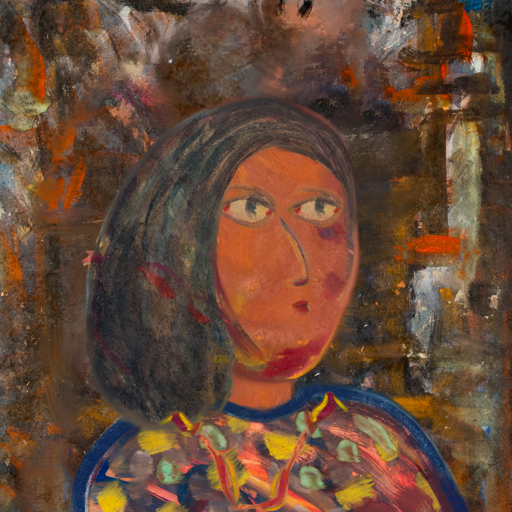
Background: GypsyQueen, Head And Neck Side: Mother_And_Son_Son, Face Side: GypsyMother, Bust: Mother_And_Son_Mother, Hair Side: Gypsy_Mother, Head Accessory: Blank, Second Necklace: Gypsy_Mother_1, Necklace: Blank, Baby: Blank